Aerial crown-view tile of a tropical tree (Barro Colorado Island, Panama), acquired 20241216:
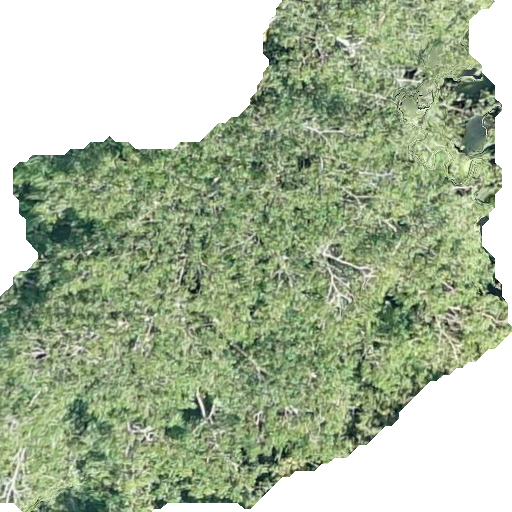
Species: Hura crepitans
GBIF accepted scientific name: Hura crepitans
Crown area: 302.086 m²